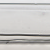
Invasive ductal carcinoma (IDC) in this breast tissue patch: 0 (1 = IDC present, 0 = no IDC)